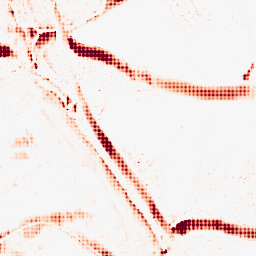
Category: morphological
Decomposition family: morphological_ellipse
Decomposition parameters: operation: opening
width: 20
height: 5
Upsampling method: sinc_blackman
Upsampling parameters: scale: 4
kernel_size: 4
Upsampling scale: 4